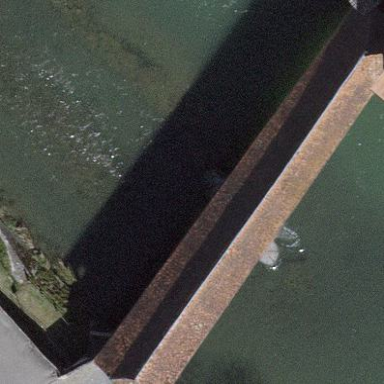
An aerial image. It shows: Covered bridge with beam structure.